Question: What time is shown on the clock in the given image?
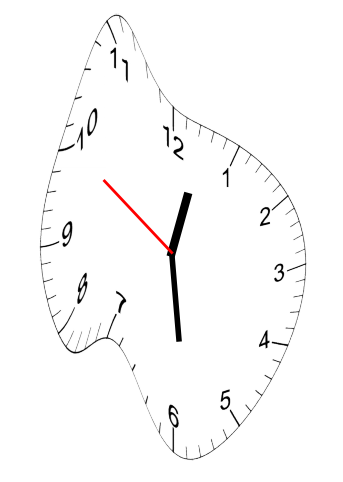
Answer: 12:28:50